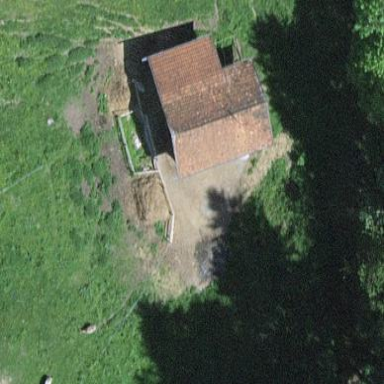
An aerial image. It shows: Stable building.